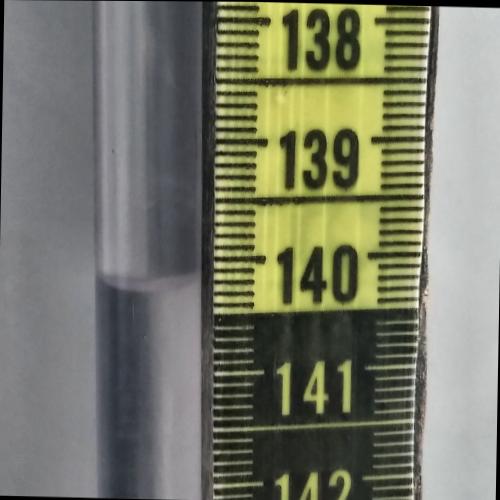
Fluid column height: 140.2 cm